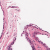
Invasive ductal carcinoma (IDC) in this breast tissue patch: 0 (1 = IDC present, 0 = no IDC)